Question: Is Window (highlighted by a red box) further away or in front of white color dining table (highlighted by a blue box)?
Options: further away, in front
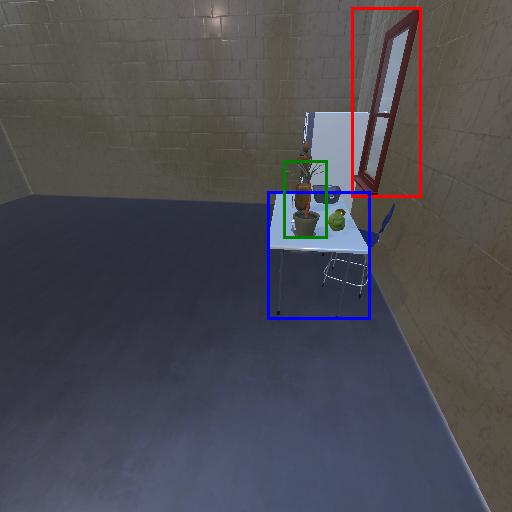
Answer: further away